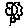
Label: flower